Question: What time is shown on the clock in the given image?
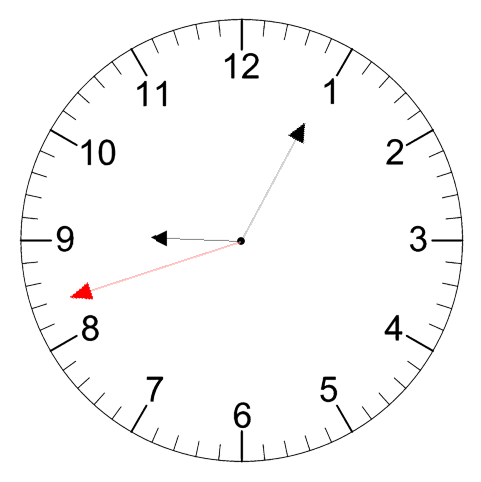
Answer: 09:04:42